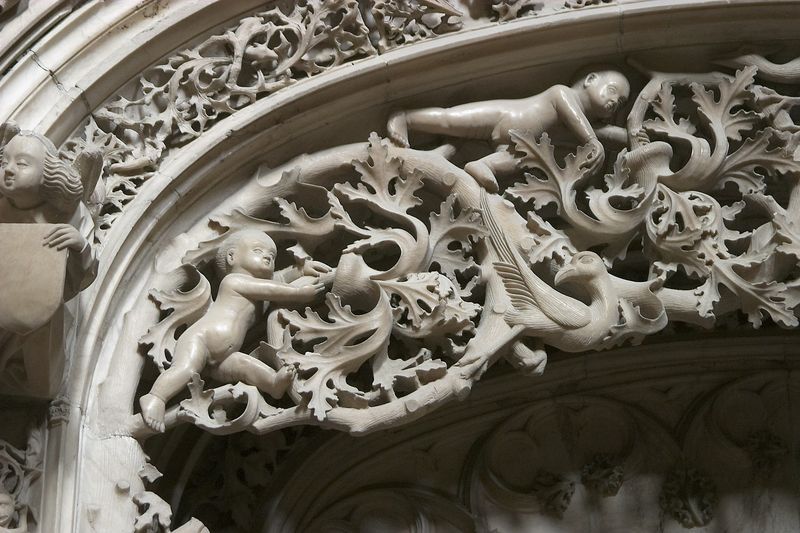
Titel: Grabmal des Infanten Alfonso
Künstler: Gil de Siloé
Standort: Burgos, Kartause von Miraflores (EU - E)
Schlagwörter: baum, blätter, nackt, schatten, vogel, weiß, licht, marmor, tier, stein, taube, zweige, kind, rokkoko, blatt, fliegen, engel, putte, ranken, skulptur, relief, bogen, jungen, figuren, detail, stuck, bildhauerei, poliert, tor, eingang, schild, zweig, ranke, portal, weiße, putten, tympanon, nakct, baum des lebens, blstt, tirt